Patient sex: M
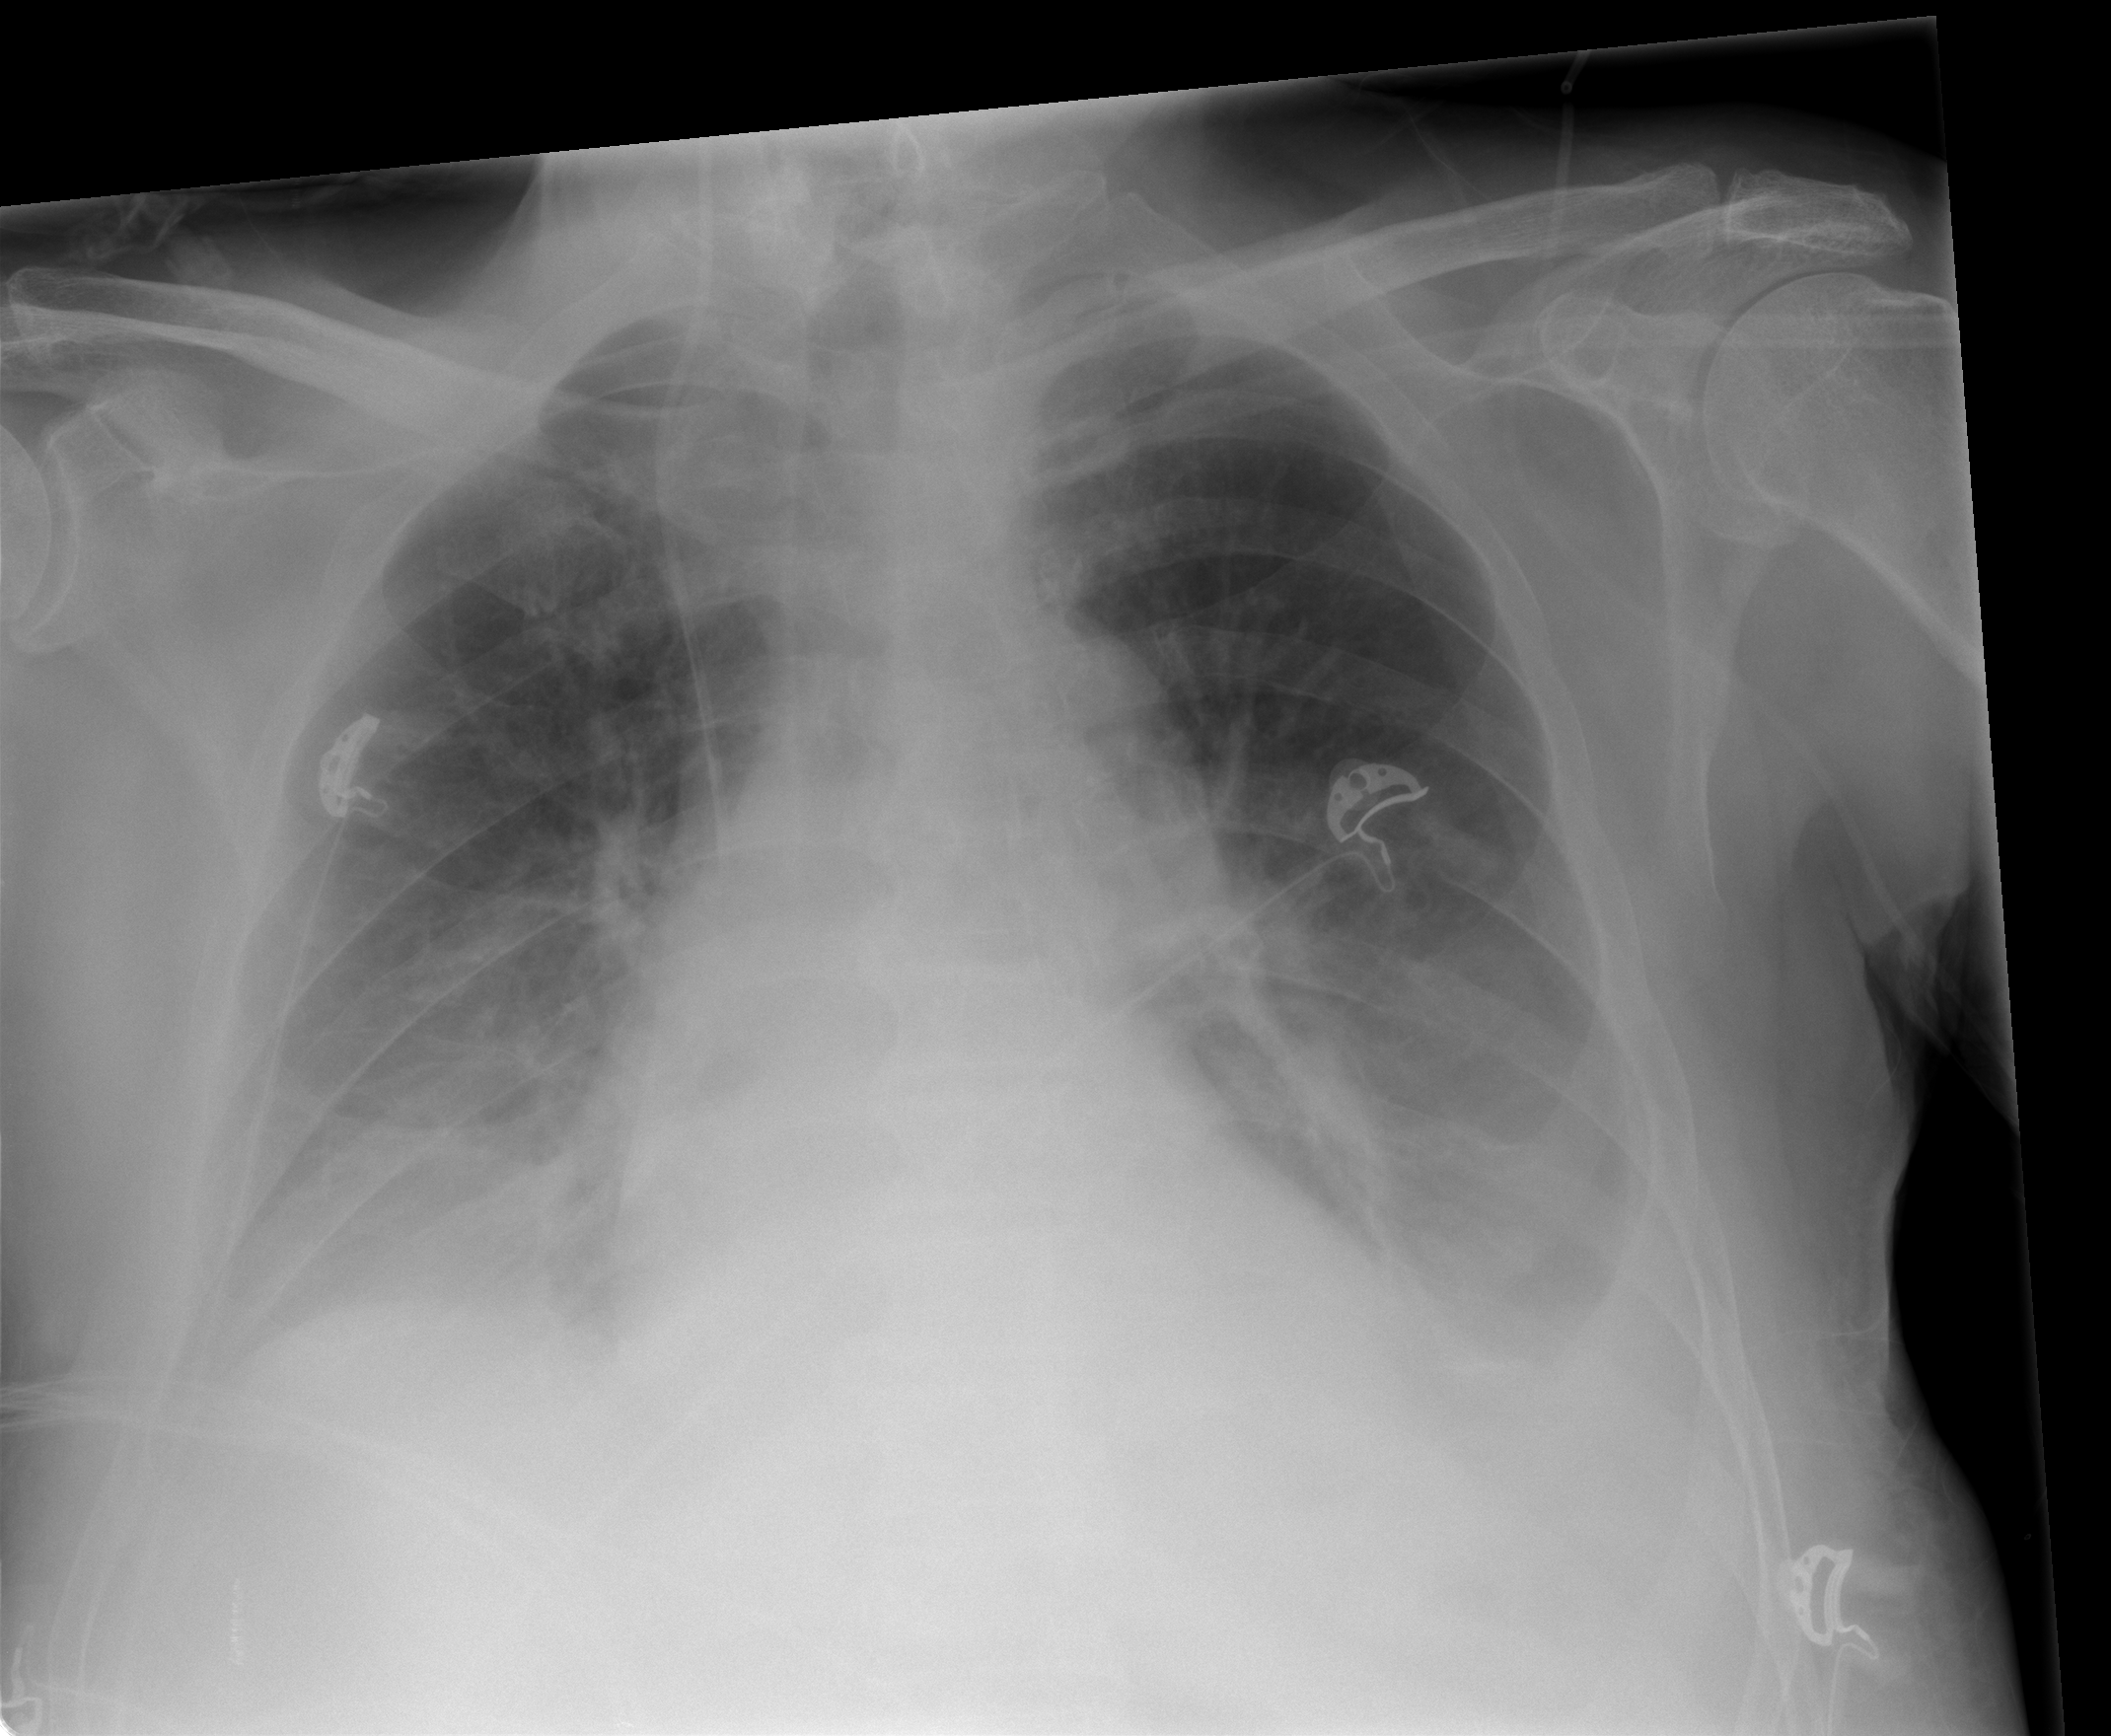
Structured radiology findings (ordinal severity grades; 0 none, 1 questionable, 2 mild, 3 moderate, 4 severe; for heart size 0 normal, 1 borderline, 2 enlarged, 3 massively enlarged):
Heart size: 0
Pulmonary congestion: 0
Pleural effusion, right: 2
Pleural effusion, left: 2
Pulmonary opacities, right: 0
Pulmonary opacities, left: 0
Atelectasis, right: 2
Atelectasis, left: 2